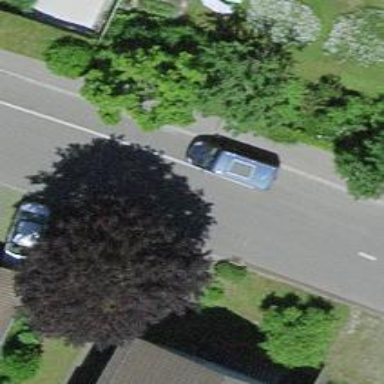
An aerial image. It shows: Residential road with asphalt surface. There is sidewalk on the left side.